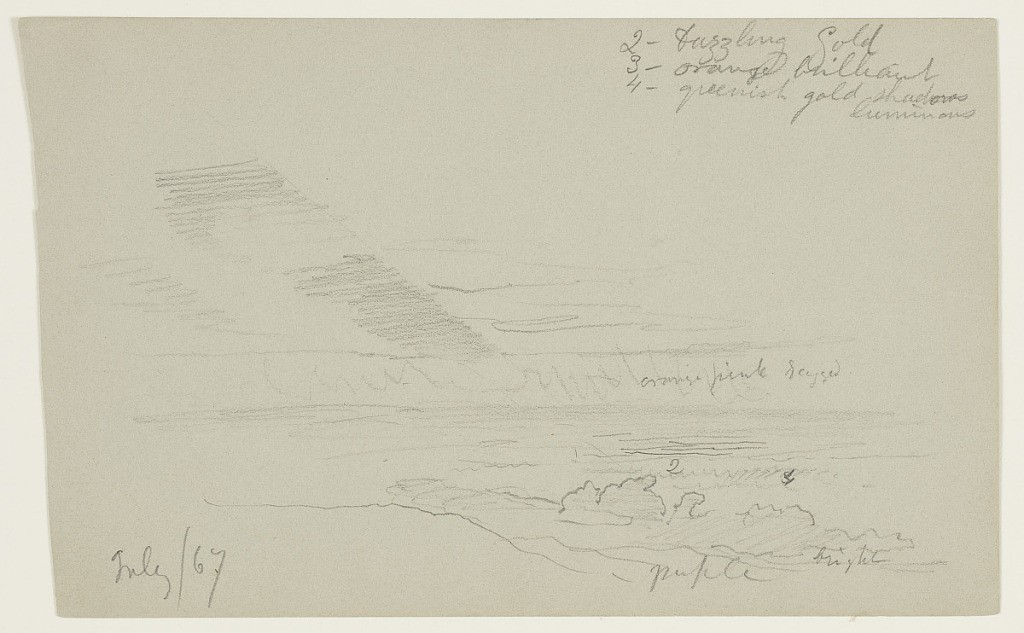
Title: Sunbeams above the Catskills, Hudson, New York
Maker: Frederic Edwin Church, American, 1826–1900
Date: July 1867
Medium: Graphite on gray-green wove paper
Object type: Drawing
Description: Landscape sketch showing a view of sunbeams and vibrant clouds at sunset over the Catskills, as seen from a point on or near the artist's property in Hudson, New York. Along the lower margin, succeeding mountain ranges overlap one another as they extend obliquely into the distance. A bank of puffy clouds gathers just above these ridges. Above, two large beams of sunlight radiate into the sky at center left, like two spokes of a wheel. The sun itself is obscured behind a long, horizontal bank of clouds, while other wispy clouds hang above.